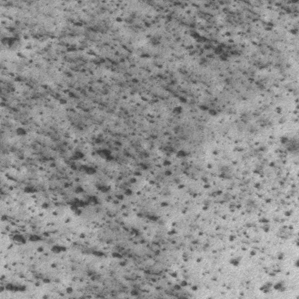
Label: frost